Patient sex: M
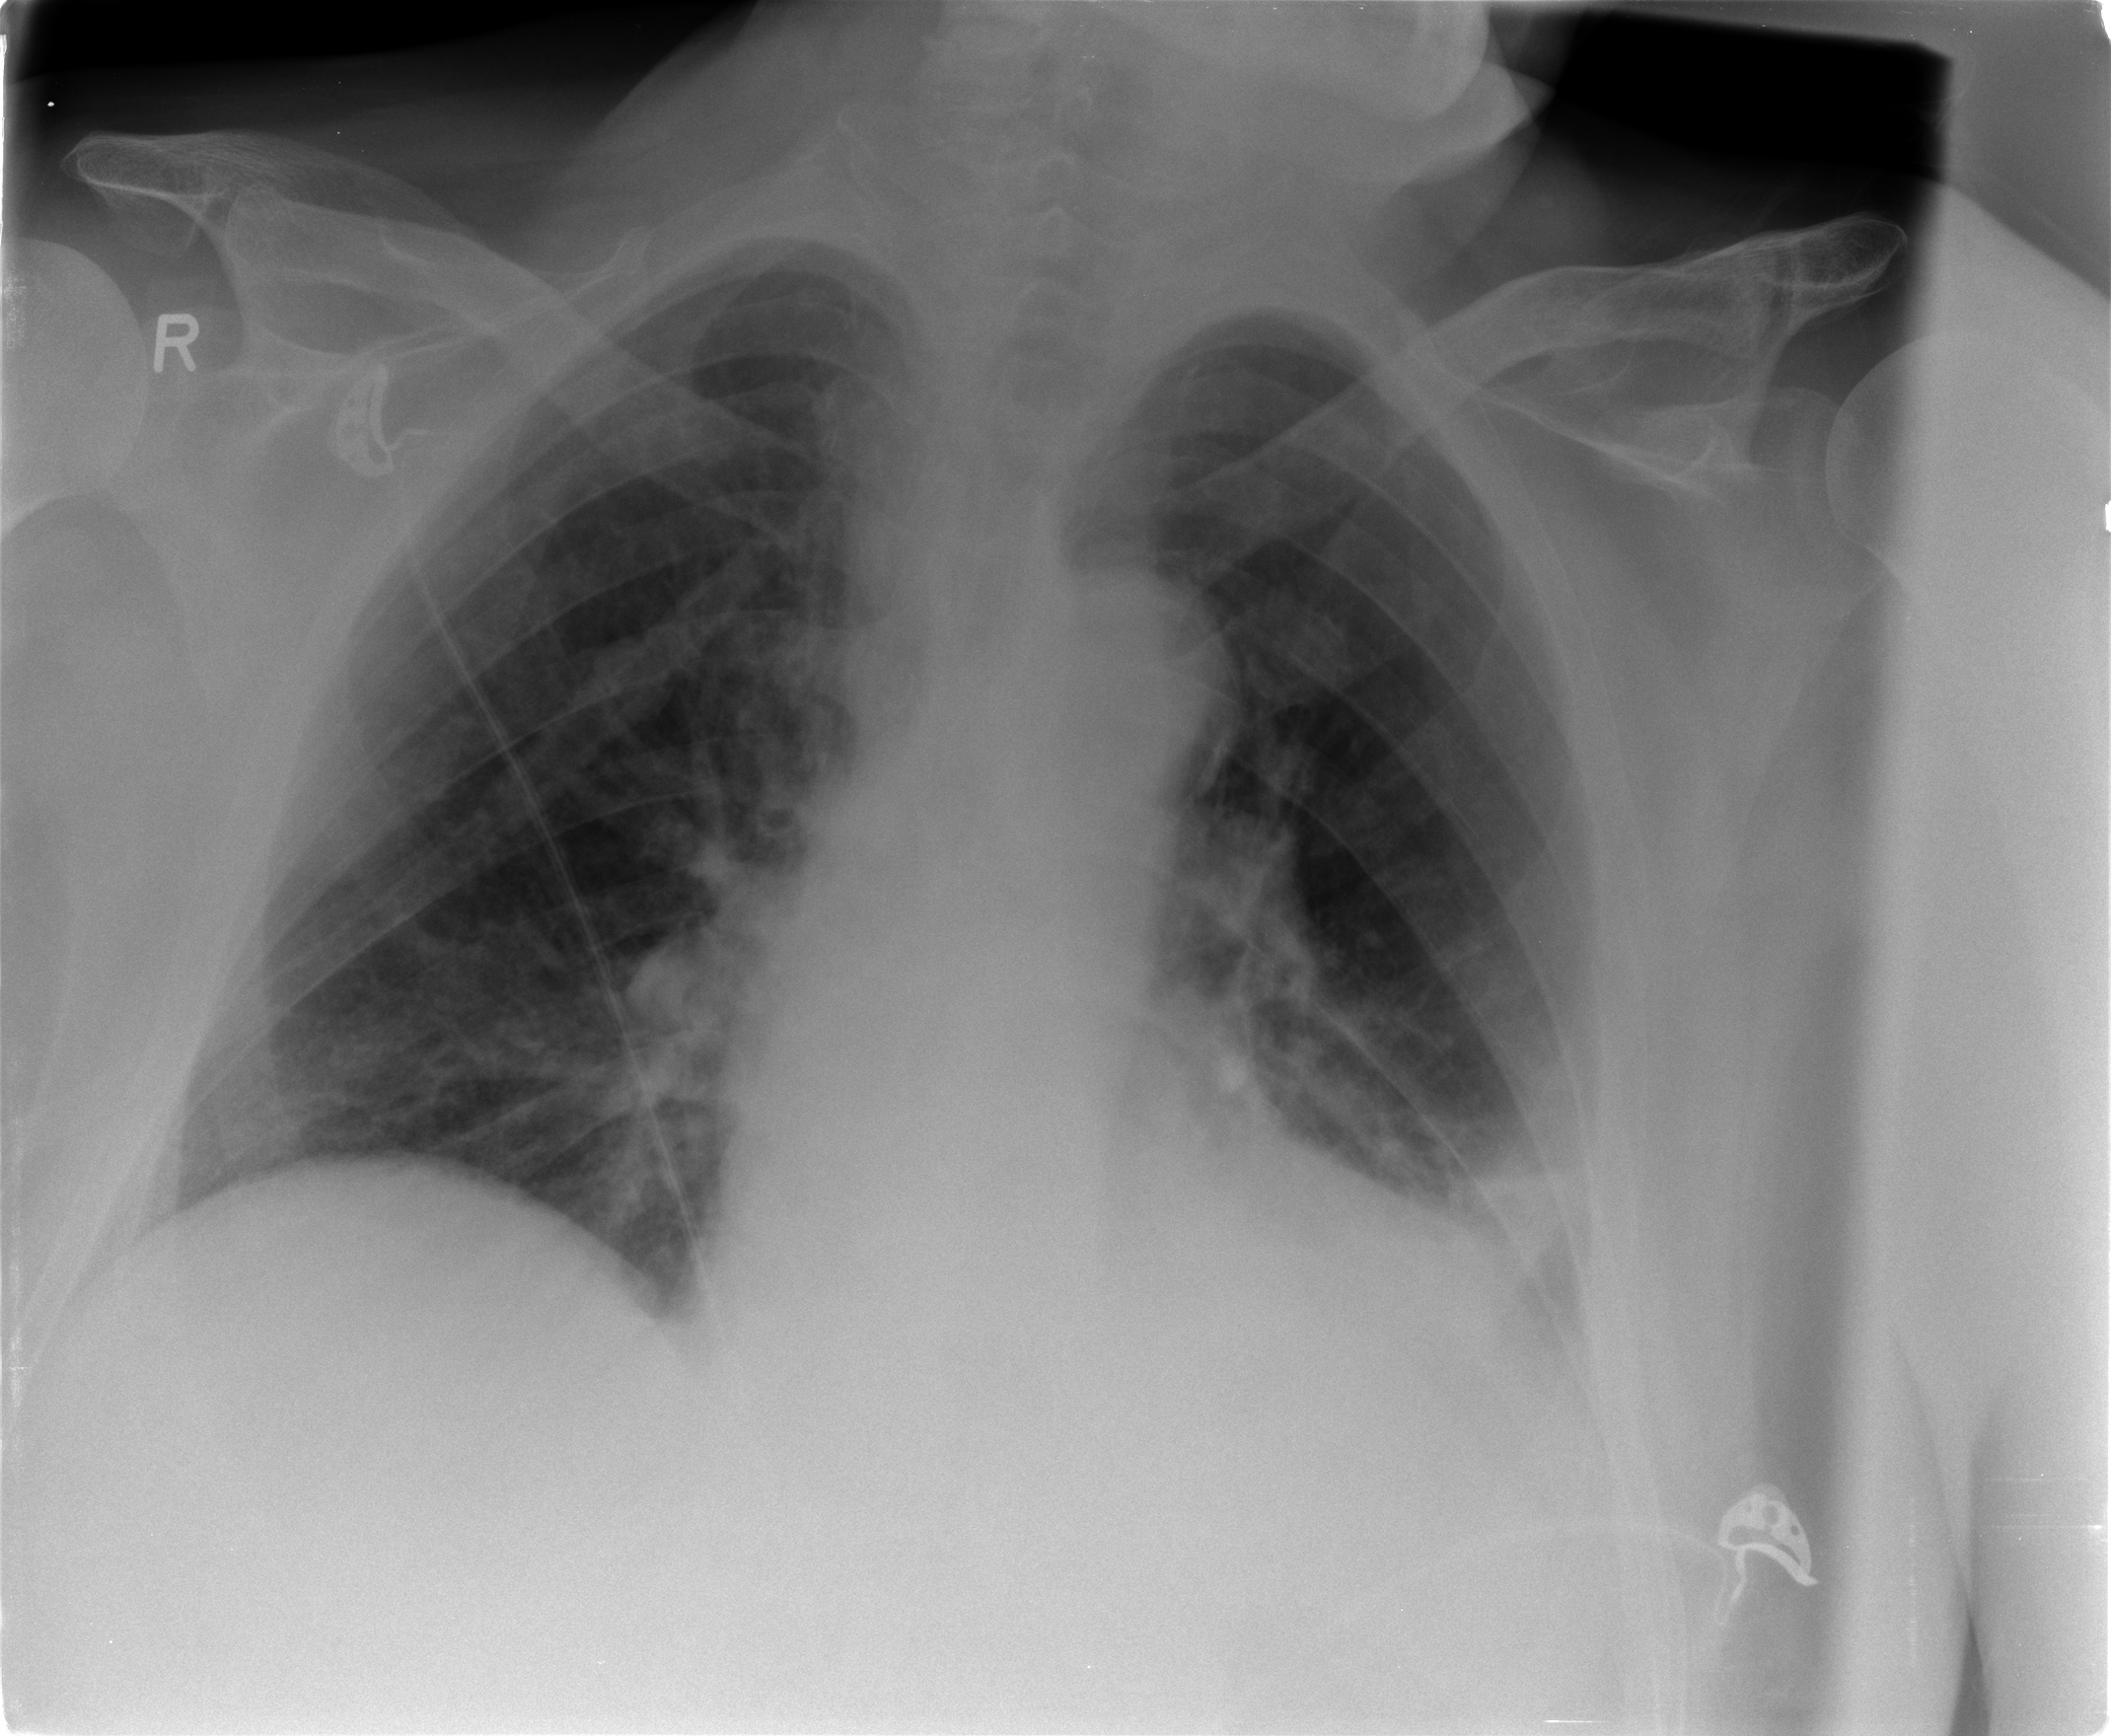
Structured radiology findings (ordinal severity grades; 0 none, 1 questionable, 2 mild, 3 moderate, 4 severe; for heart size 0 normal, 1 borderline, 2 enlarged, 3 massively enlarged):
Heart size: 2
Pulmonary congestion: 1
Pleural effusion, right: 0
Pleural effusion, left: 2
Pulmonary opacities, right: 0
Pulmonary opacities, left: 0
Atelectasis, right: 2
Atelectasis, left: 2